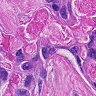
Metastatic tissue present: yes